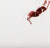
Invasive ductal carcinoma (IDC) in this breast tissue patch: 0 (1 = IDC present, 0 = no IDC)